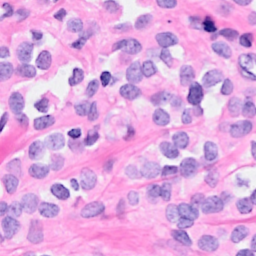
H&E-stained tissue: Breast